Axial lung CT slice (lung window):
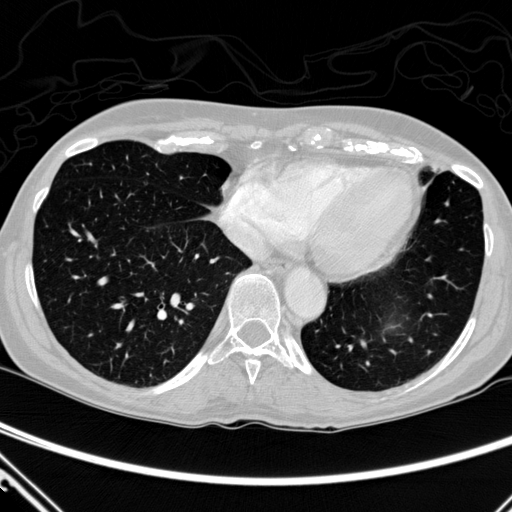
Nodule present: no